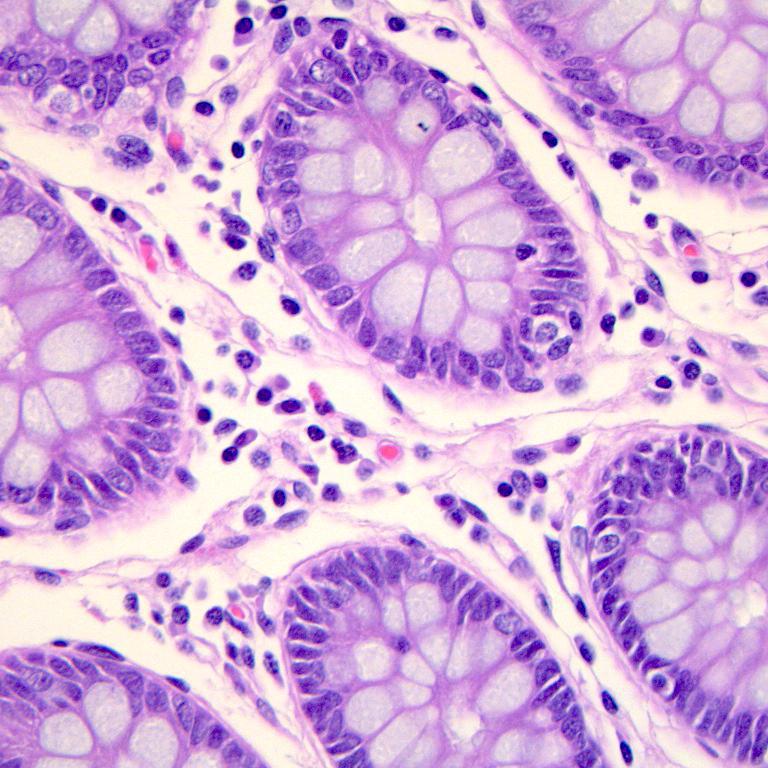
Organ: colon
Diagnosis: benign